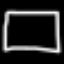
Label: square